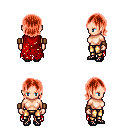
a pixel art fantasy rpg character, female body template, human, light skin, red tattered cape, gold greaves, red long bangs hairstyle, leather bracers, ghillies, four views (front, back, left, right), 2x2 character sprite sheet, small pixel art, hard edges, no anti-aliasing